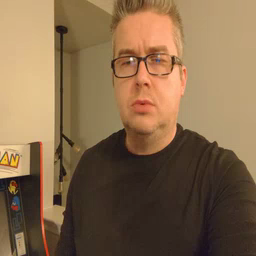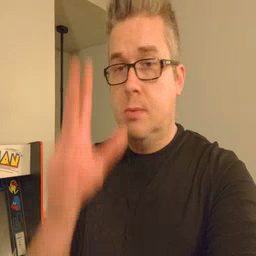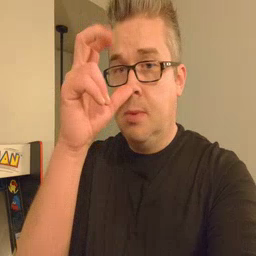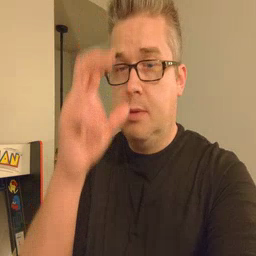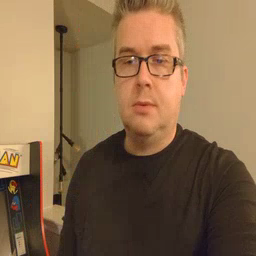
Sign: bug